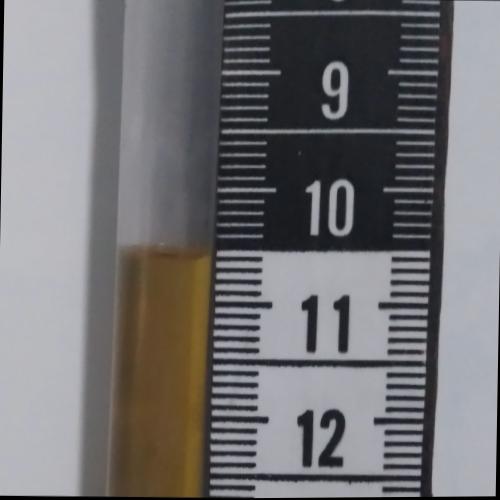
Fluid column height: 10.6 cm